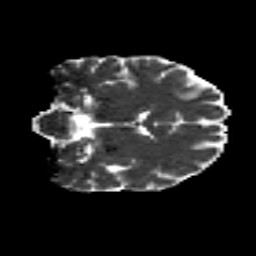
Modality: MD
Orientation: coronal
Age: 19
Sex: female
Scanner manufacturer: siemens
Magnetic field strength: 3 T
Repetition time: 8.8 s
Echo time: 0.085 s